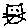
Label: cat